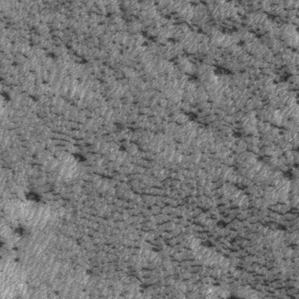
Label: frost